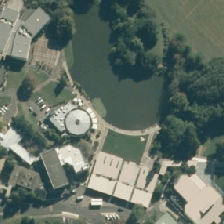
Land cover: urban_parkland